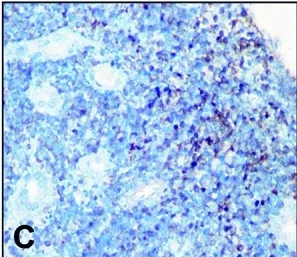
B: CD10 staining was positive in the blast cells (x400).
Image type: pathology (immunostaining)